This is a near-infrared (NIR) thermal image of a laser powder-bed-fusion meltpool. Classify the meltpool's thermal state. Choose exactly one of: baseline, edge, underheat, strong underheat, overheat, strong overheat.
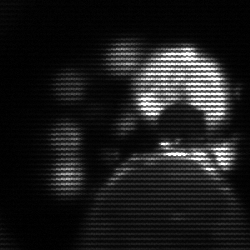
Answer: edge